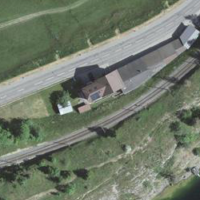
EUNIS habitat code: 23
Species observed at this site:
Colchicum autumnale
Podiceps cristatus
Cygnus olor
Parnassia palustris
Fulica atra
Anas platyrhynchos
Amelanchier ovalis
Primula veris
Epipactis palustris
Gentiana verna